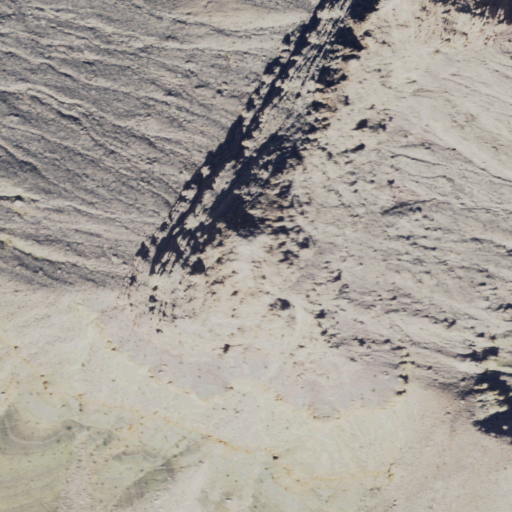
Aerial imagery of mountain in Arizona named Solomon Temple containing shrub and barren land